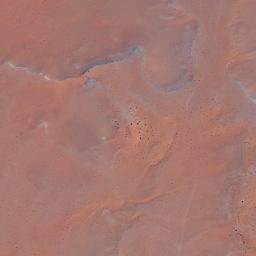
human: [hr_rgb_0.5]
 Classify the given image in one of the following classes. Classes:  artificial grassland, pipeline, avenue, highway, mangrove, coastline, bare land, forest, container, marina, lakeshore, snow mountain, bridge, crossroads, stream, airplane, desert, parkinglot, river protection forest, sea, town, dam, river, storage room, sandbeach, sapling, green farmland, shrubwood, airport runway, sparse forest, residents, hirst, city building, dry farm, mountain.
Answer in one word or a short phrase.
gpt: desert